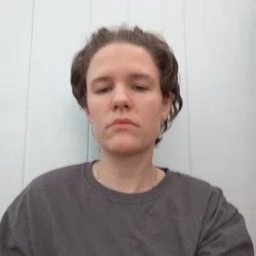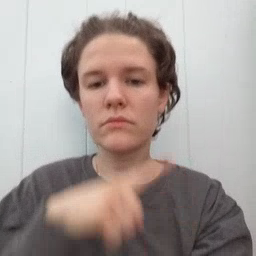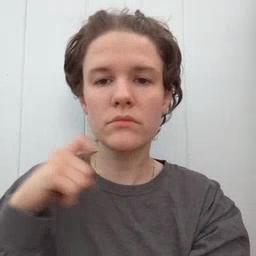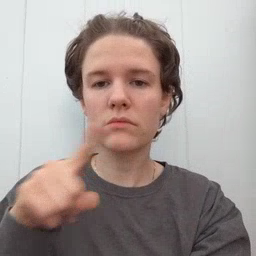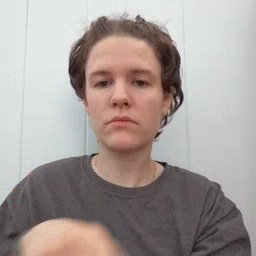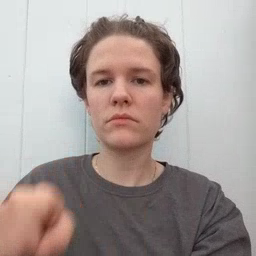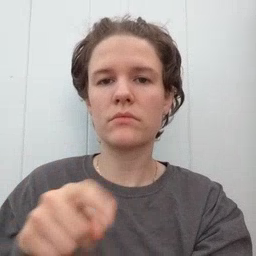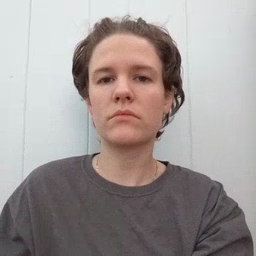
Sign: dryer